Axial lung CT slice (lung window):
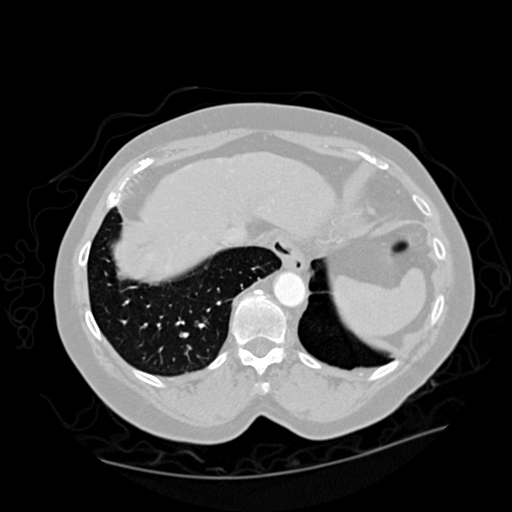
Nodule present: no